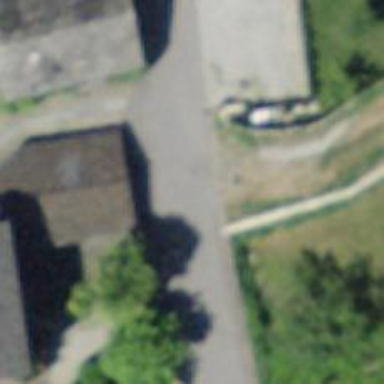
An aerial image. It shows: Smooth asphalt road in residential area.